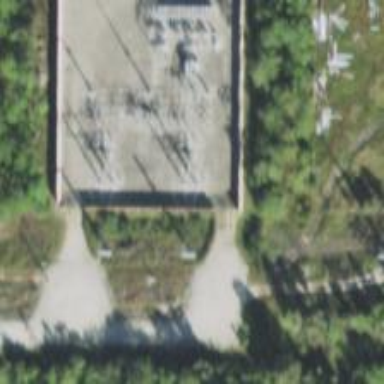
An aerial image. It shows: Switch used for power control.